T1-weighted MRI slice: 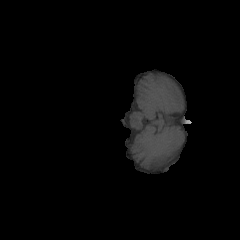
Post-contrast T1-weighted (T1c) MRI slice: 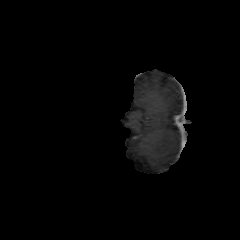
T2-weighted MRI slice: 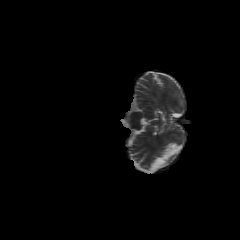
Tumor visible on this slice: no